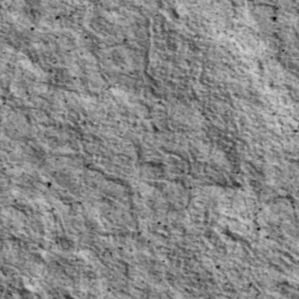
Label: non_frost